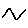
Label: zigzag